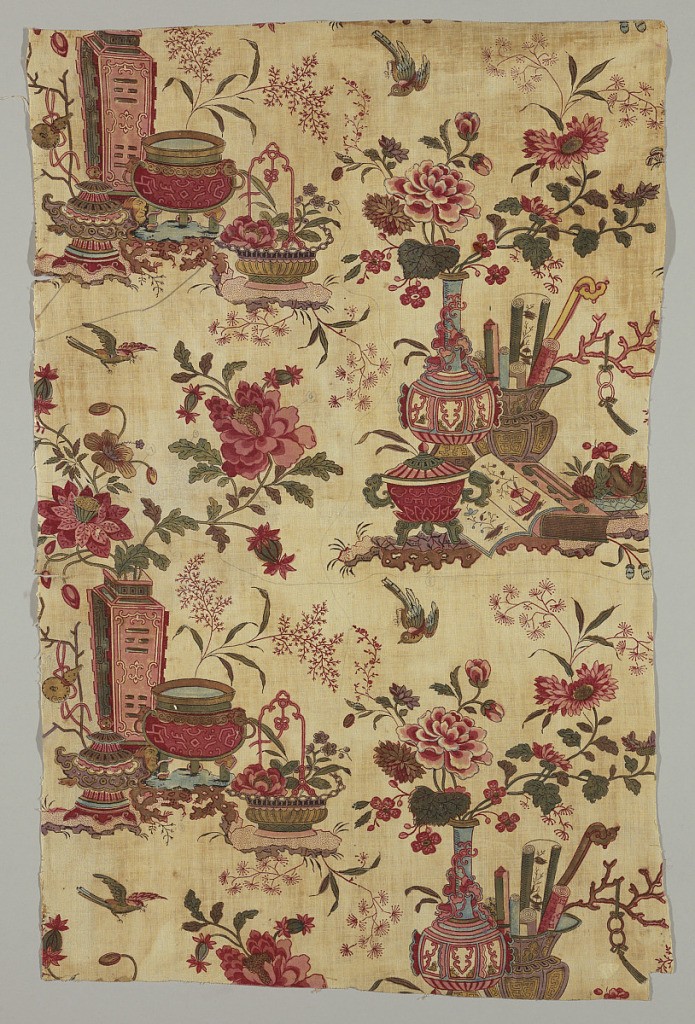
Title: Textile
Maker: Oberkampf & Cie., Jouy-en-Josas, France, 1759–1815
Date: ca. 1780
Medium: cotton Technique: relief printed on plain weave with blue and yellow applied by brush
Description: Two groupings of Chinese-style ceramics arranged in two columns in a half-drop repeat. The two columns have different groupings. Design is multicolored and printed on a white ground.